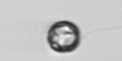
Label: Dinophyceae